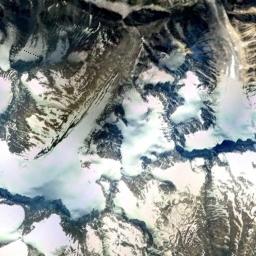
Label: snowberg